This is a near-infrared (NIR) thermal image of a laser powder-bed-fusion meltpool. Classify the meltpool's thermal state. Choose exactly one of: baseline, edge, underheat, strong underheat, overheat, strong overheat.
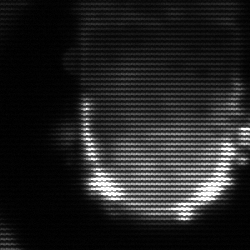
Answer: baseline